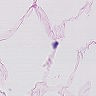
Metastatic tissue present: no